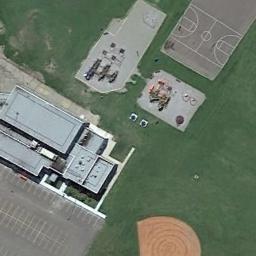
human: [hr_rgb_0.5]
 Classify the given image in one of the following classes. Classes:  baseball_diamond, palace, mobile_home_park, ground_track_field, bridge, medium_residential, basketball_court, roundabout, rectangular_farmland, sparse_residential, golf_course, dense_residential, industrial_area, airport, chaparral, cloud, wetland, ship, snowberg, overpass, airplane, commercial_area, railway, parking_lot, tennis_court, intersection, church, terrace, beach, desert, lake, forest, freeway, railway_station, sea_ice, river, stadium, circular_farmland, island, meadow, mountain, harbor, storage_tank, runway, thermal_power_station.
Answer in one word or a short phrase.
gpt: basketball_court